Field crop: maize
Growth stage: 2
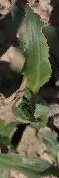
Species: maize